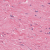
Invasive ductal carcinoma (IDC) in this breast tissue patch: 0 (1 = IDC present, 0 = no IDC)